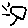
Label: sun